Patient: sex M, age 58
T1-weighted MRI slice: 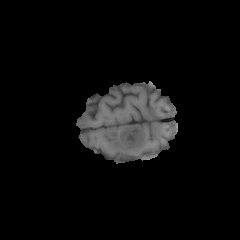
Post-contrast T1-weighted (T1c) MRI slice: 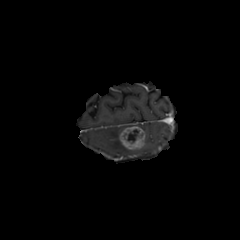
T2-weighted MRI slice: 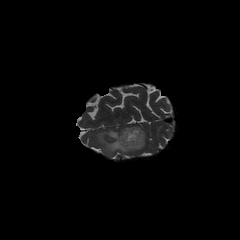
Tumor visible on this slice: yes
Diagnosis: Glioblastoma, IDH-wildtype
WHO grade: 4